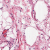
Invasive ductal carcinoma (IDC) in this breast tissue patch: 0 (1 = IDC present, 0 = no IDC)